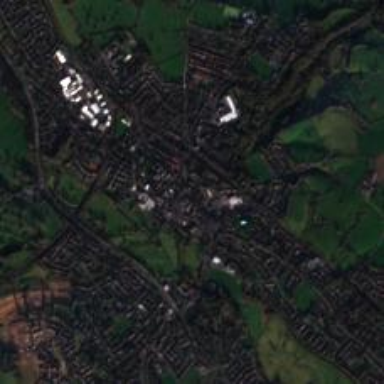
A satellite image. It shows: Town.